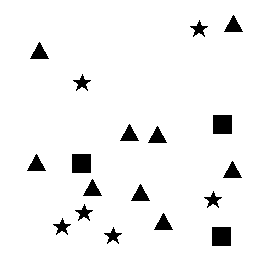
Squares: 3
Triangles: 9
Stars: 6
Total shapes: 18